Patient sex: F
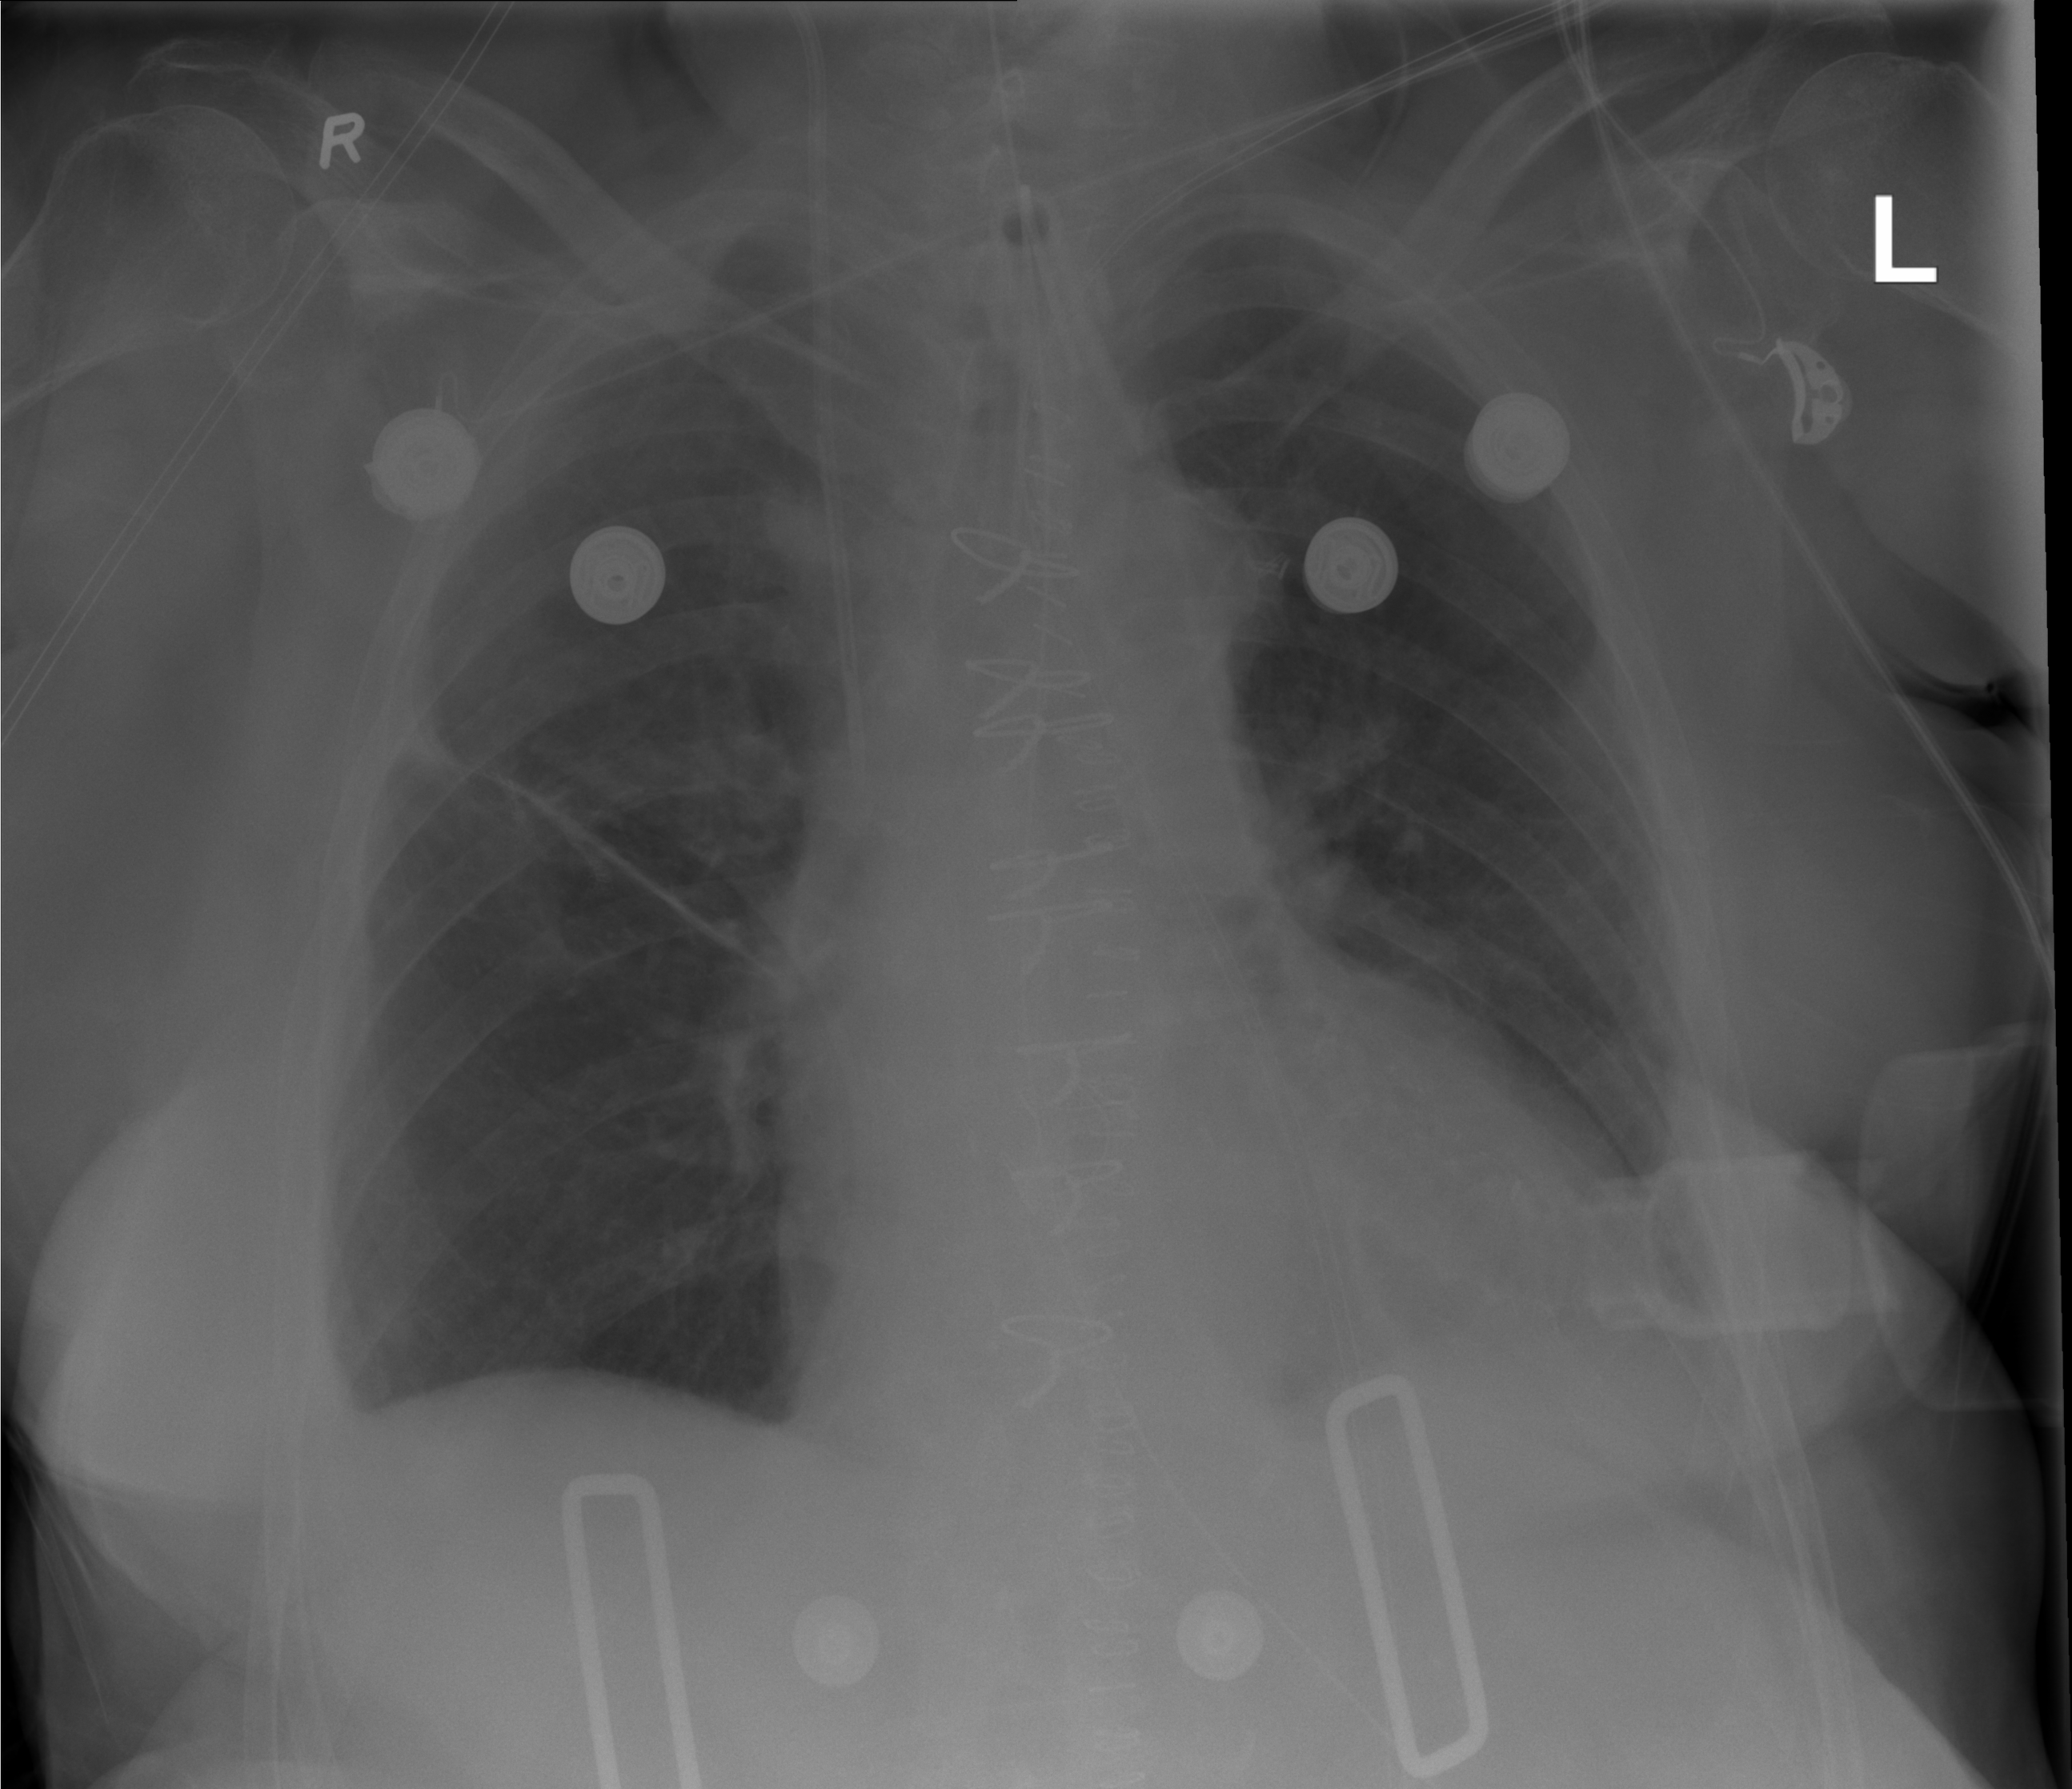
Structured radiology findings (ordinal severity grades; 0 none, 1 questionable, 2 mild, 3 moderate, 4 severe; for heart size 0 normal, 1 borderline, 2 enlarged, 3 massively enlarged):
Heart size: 1
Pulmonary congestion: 0
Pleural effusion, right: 1
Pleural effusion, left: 0
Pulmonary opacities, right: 0
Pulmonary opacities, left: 0
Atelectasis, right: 1
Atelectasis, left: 1